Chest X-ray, PA view. Patient: 61 years old, sex F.
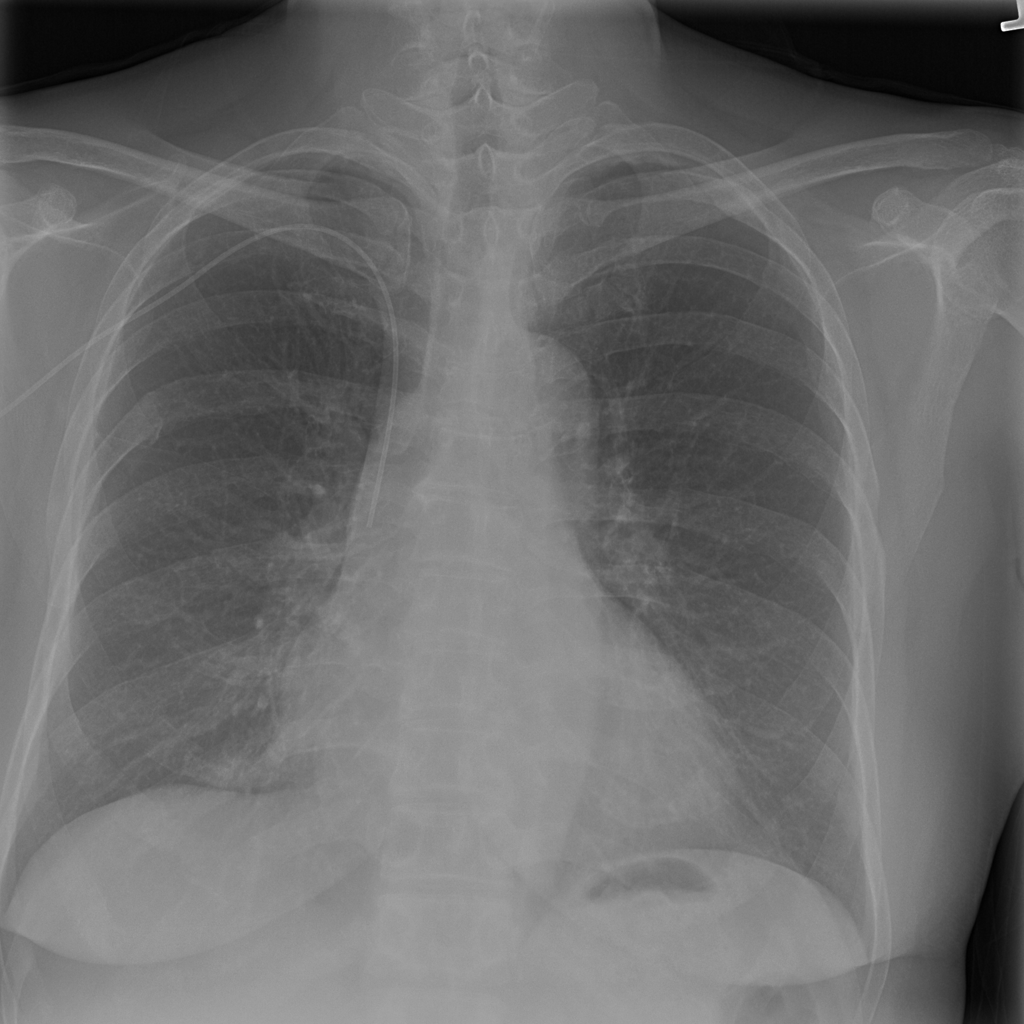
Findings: No Finding